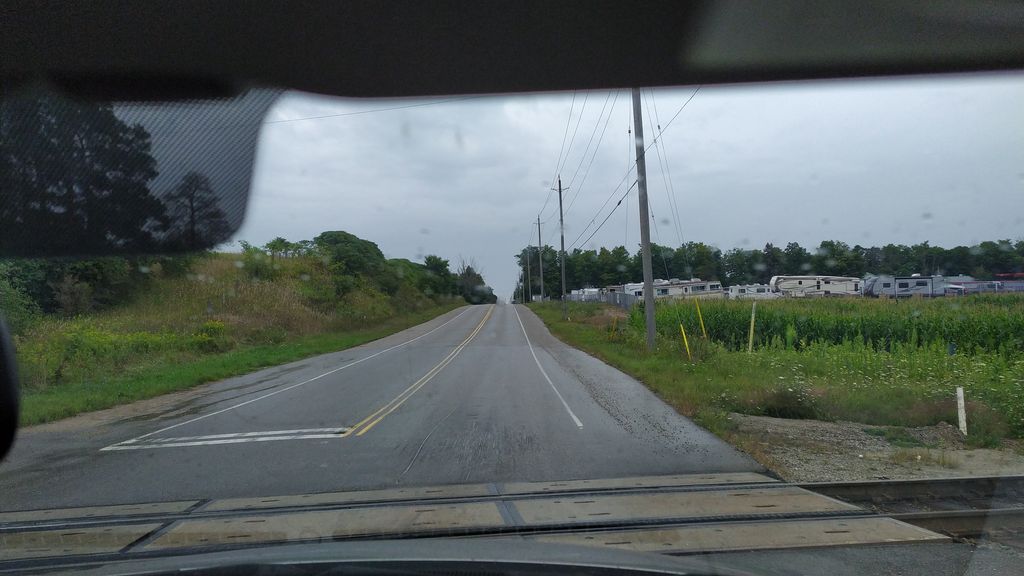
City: kitchener-waterloo